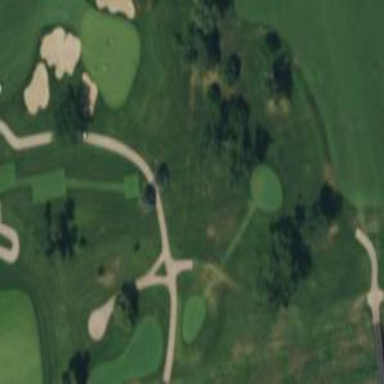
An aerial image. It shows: Well-maintained golf cart path marked as grade1 track.